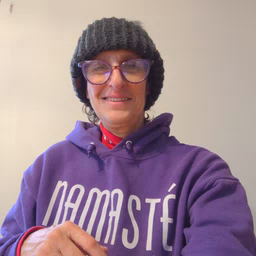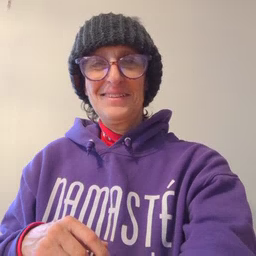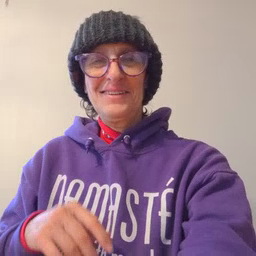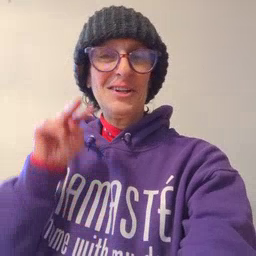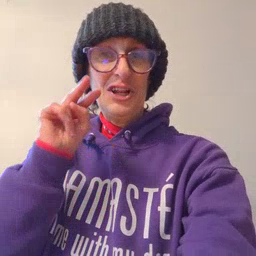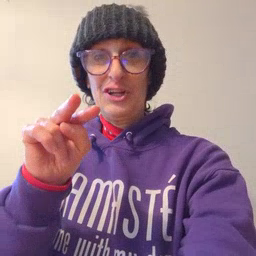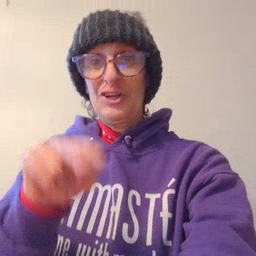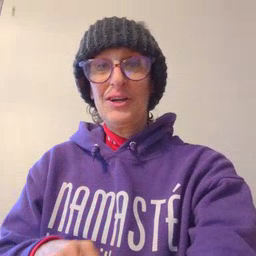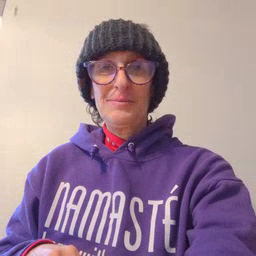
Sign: look